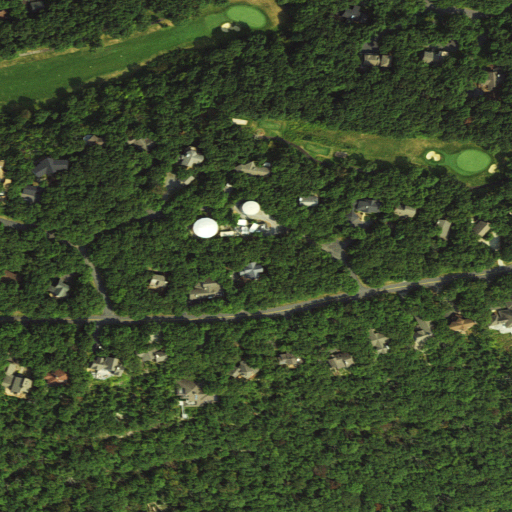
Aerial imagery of mountain in Virginia named Devils Knob containing deciduous forest, open development, mixed forest, and low intensity development